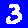
Digit: 3